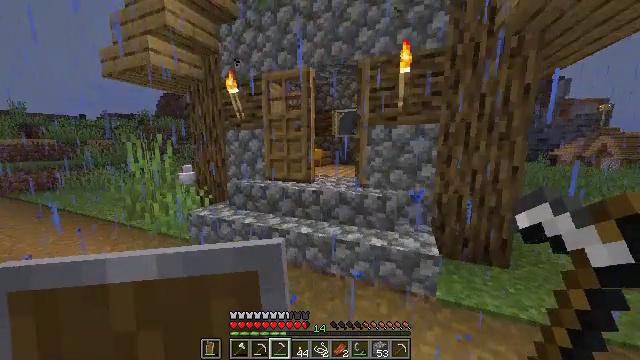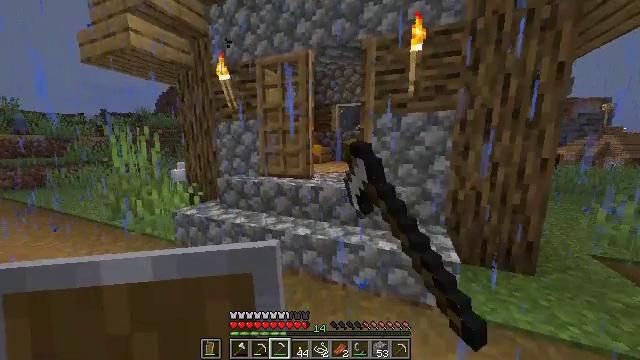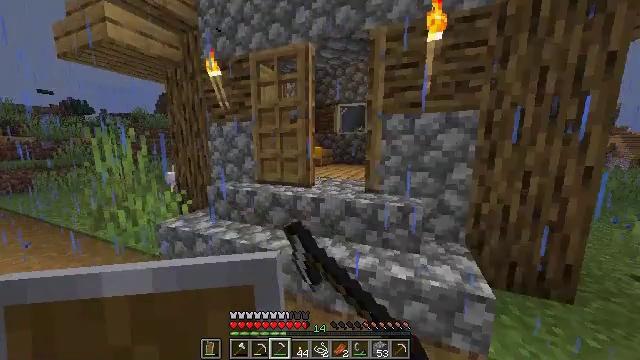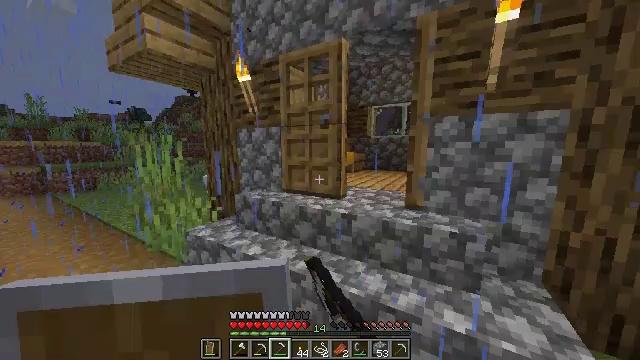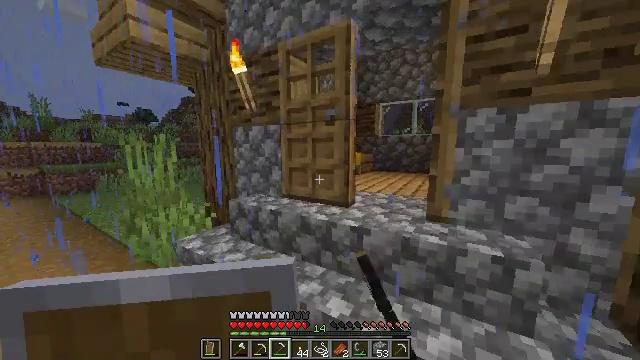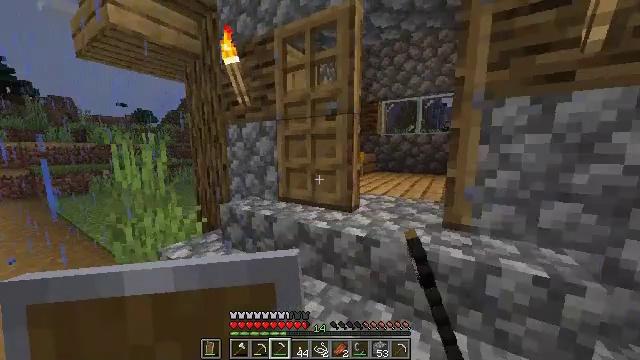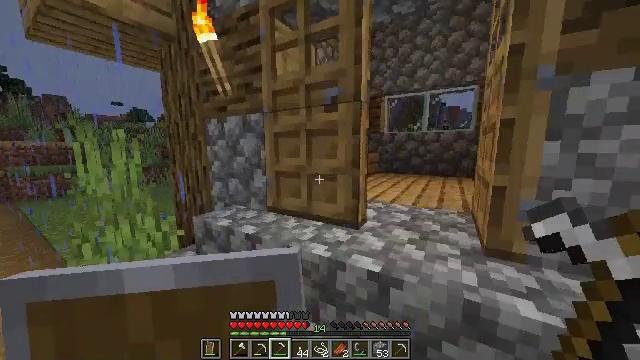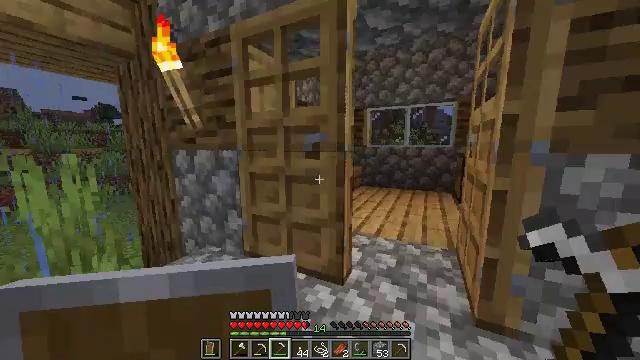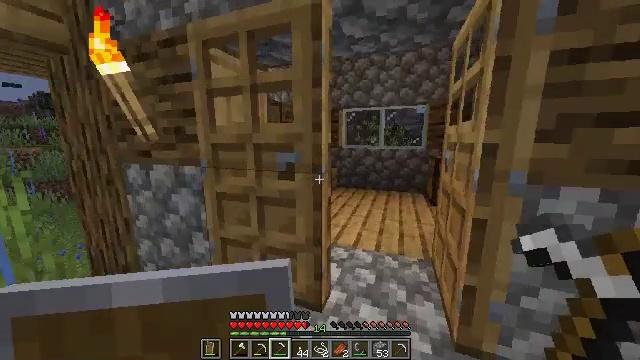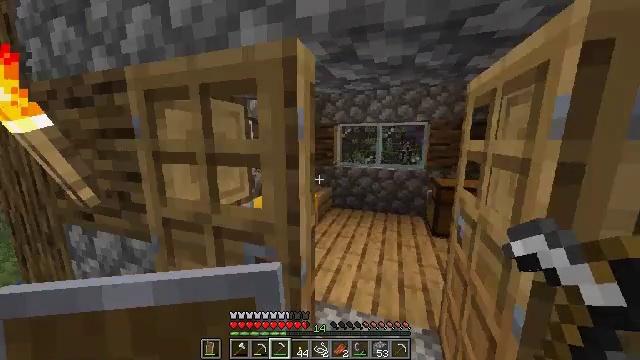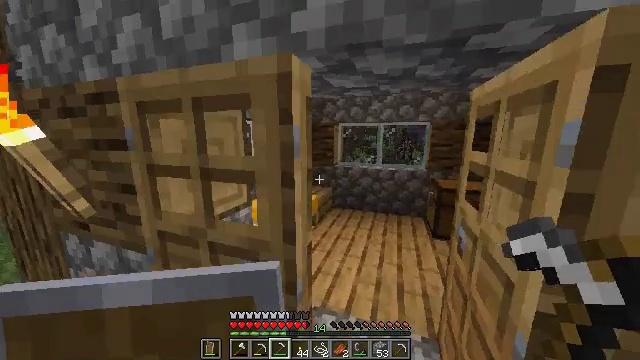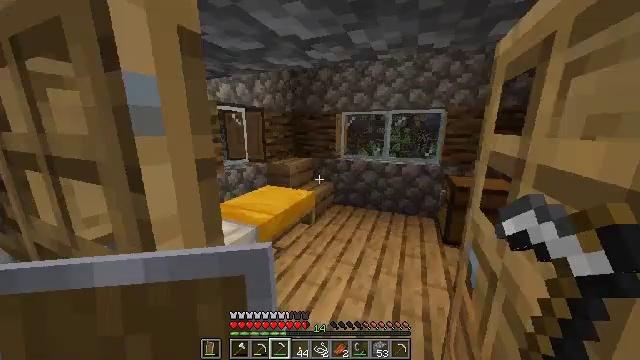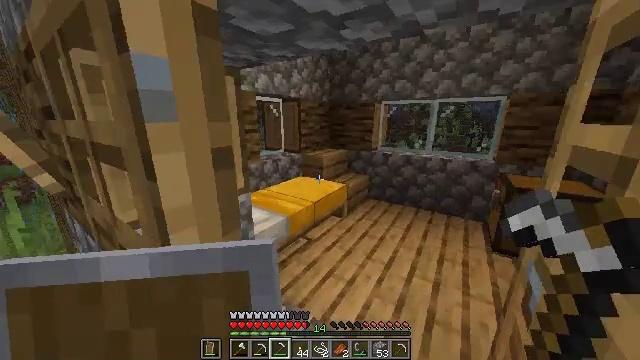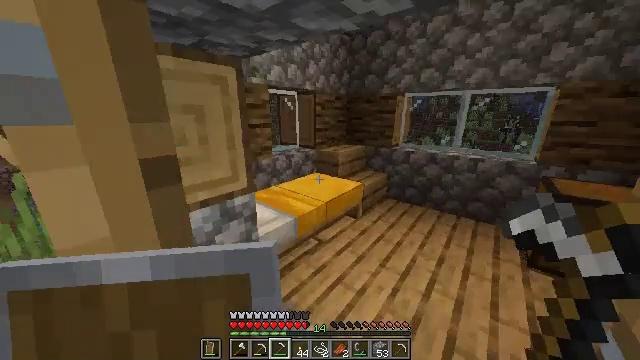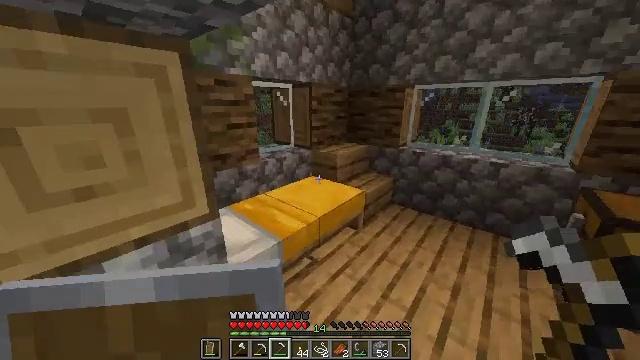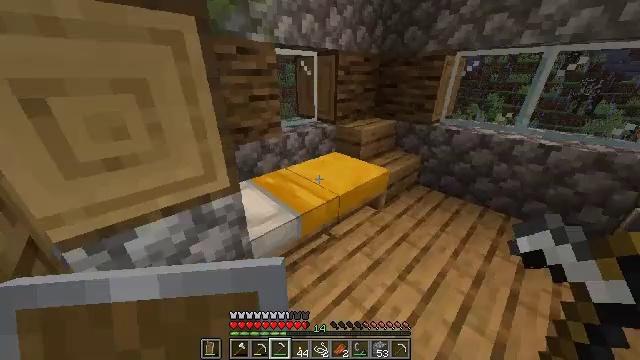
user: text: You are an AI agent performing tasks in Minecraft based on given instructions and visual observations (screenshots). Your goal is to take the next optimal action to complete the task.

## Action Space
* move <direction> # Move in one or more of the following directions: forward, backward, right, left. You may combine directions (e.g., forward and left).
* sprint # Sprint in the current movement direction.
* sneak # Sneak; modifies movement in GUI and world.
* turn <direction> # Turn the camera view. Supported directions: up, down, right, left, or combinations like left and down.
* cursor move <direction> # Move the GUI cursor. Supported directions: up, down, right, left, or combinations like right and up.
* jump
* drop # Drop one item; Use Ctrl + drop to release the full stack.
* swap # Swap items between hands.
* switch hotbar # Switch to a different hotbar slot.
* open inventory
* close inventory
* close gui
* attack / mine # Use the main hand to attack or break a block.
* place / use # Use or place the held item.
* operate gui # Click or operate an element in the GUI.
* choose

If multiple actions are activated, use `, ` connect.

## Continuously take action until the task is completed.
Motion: motion action
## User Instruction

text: Collect the yellow bed from its place.
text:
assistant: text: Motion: move forward, use / place
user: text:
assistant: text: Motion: move forward
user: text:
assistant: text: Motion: move forward, turn left
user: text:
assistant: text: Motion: move forward, turn left
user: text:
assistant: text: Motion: move forward
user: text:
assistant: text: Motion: move forward
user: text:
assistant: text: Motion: move forward, turn right
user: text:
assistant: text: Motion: move forward, turn right and down
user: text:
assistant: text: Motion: move forward and move right
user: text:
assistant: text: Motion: move forward and move right, turn down
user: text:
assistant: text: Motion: move forward and move right, turn left and down
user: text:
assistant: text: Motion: move forward, turn left and down
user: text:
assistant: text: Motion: move forward, turn left and down
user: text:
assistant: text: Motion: move forward, turn left and down
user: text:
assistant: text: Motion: move forward, turn left and down, use / place
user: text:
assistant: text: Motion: move forward and move right, use / place
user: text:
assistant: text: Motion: move forward and move right
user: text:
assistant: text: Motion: move forward and move right, turn left and down
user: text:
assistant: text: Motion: turn left and down
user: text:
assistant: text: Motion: turn left and down, attack / mine
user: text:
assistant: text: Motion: turn down, attack / mine
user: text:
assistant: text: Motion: attack / mine
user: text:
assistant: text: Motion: turn left and down, attack / mine
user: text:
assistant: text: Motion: turn left and up, attack / mine
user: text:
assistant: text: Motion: turn up, attack / mine
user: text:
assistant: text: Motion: turn up, attack / mine
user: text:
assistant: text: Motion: attack / mine
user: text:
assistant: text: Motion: attack / mine
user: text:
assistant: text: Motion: move forward, attack / mine
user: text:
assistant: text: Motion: move forward, turn right, attack / mine